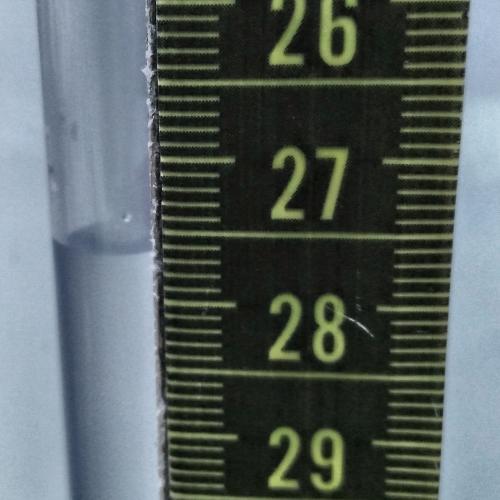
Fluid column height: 27.6 cm